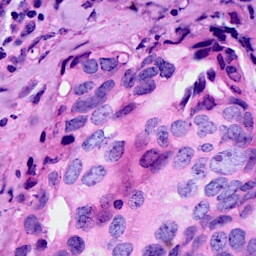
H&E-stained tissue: Breast